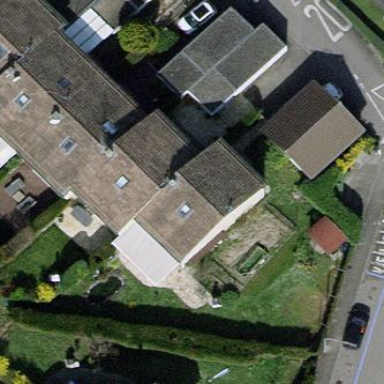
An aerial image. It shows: Garden surrounded by fence.